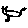
Label: cat